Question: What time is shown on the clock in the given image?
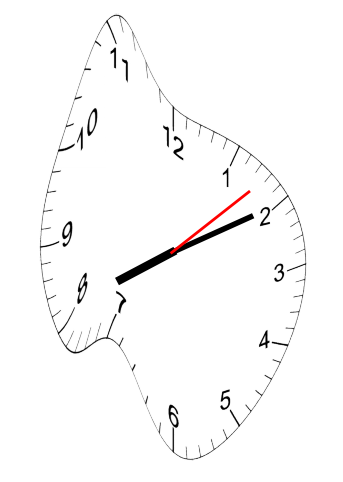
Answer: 08:10:08